Question: Given a description of the three-view drawing of a solid figure, find the maximum number of small cubes that the solid figure can be composed of when the three-view constraints are met.
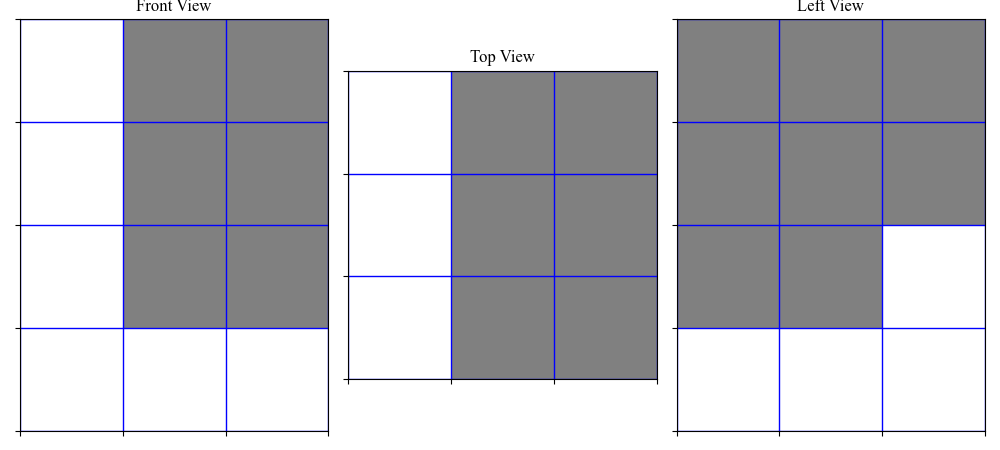
Answer: 16